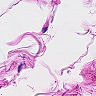
Metastatic tissue present: no